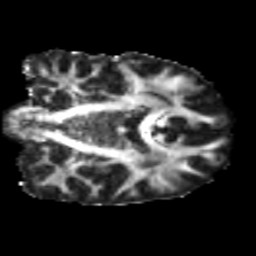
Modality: FA
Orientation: coronal
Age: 46
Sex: male
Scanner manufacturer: siemens
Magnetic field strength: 3 T
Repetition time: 5 s
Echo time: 0.092 s